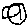
Label: circle